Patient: sex M, age 42
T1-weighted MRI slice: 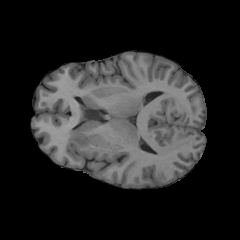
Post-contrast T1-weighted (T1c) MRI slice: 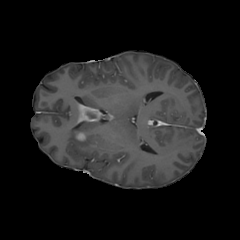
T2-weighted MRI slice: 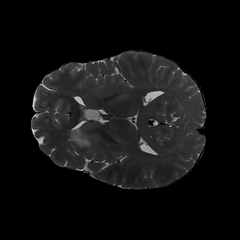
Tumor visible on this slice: yes
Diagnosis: Glioblastoma, IDH-wildtype
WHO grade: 4